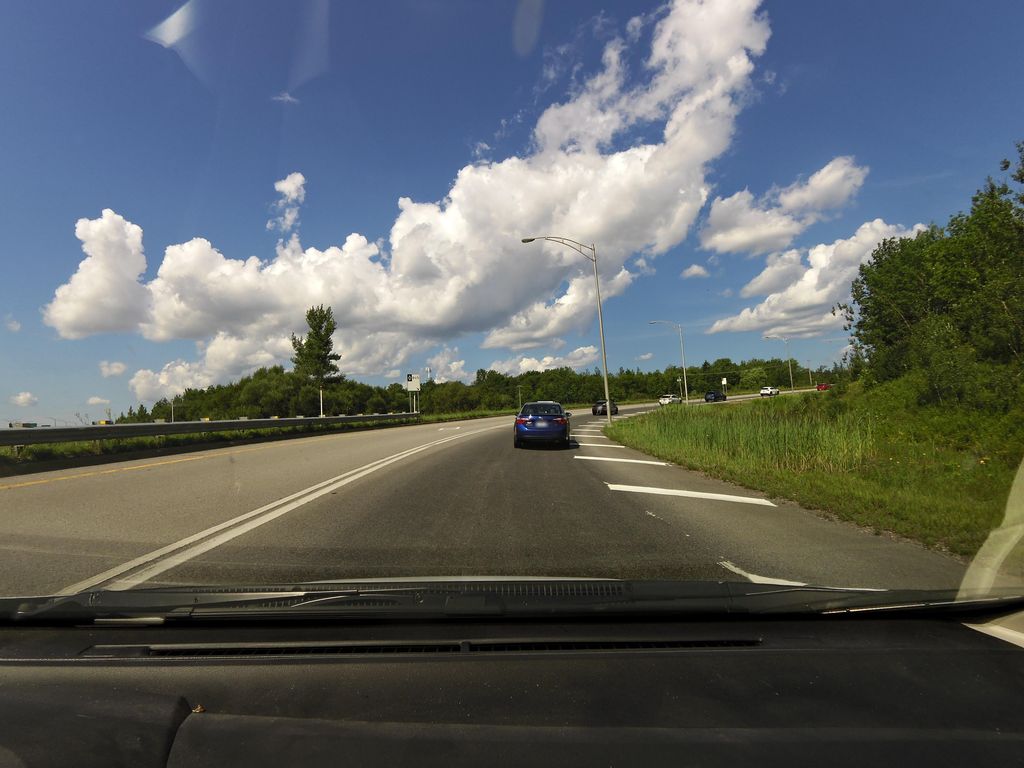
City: quebec_city